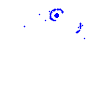
Particle: pion